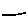
Label: line